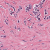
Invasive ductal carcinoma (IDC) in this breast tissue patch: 1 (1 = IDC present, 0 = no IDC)